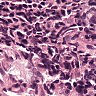
Metastatic tissue present: no